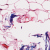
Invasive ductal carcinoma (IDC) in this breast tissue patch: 0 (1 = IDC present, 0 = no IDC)